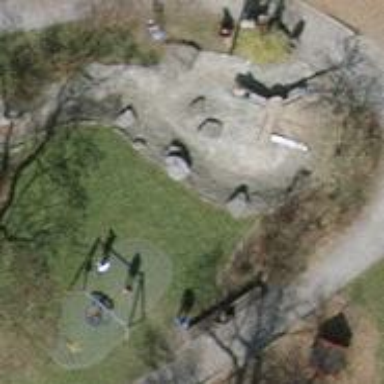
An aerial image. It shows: Playground with sandpit.